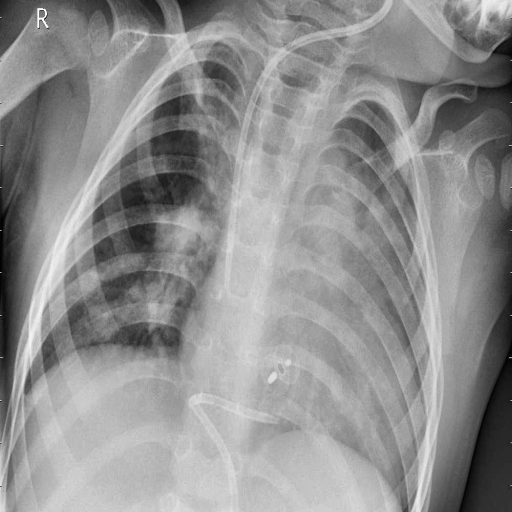
Finding: PNEUMONIA